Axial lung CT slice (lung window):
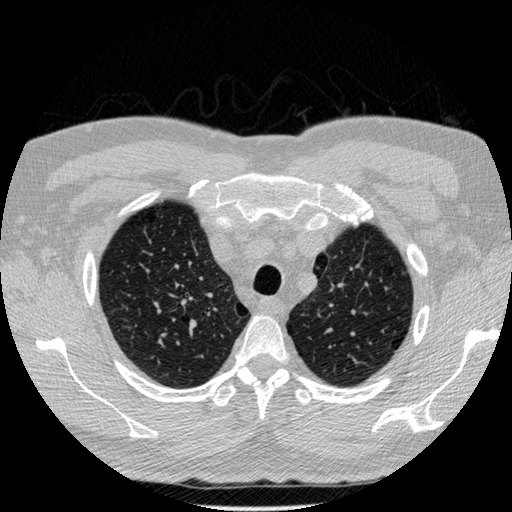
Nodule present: no